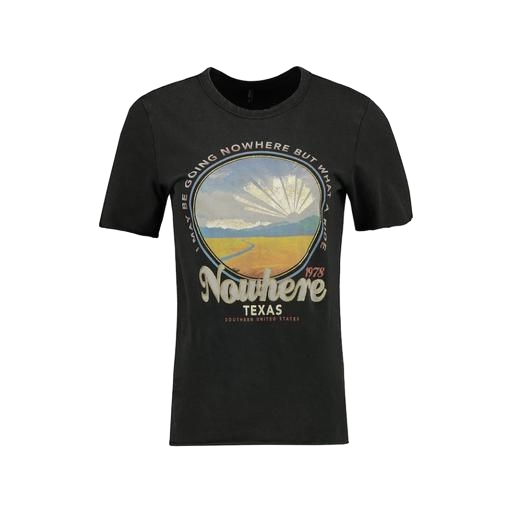
black sundown print t-shirt, graphic t-shirt, black printed t-shirt, white background